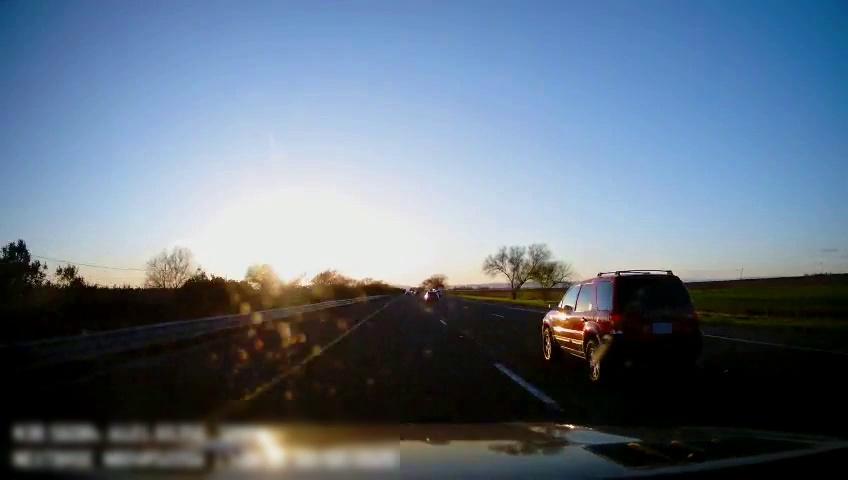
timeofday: Day
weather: Sunny
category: Drivable Space
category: Vehicles | Car
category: Vehicles | Car
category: Lanes | Alternate Lane
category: Lanes | Current Lane
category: Lanes | Current Lane
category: Lanes | Alternate Lane